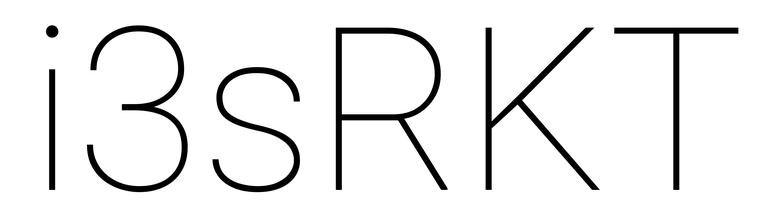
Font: Roboto_Thin